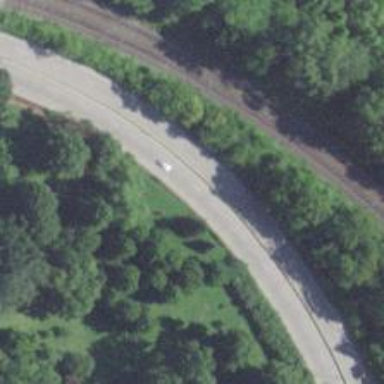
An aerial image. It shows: This image shows trunk highway that functions as expressway.